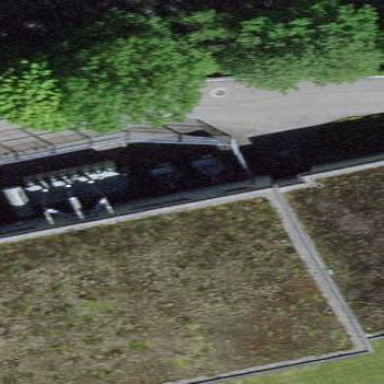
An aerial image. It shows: Service building located at power substation.